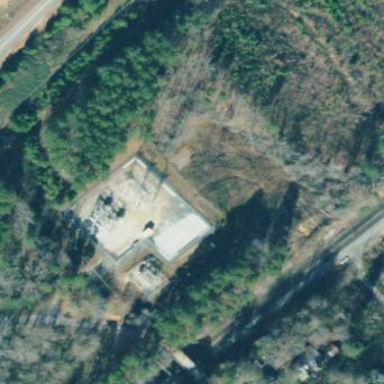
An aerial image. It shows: There is distribution substation enclosed by fence.